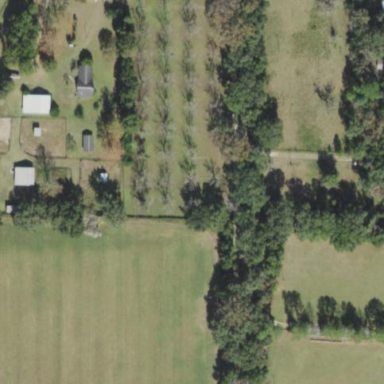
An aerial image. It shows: Orchard.